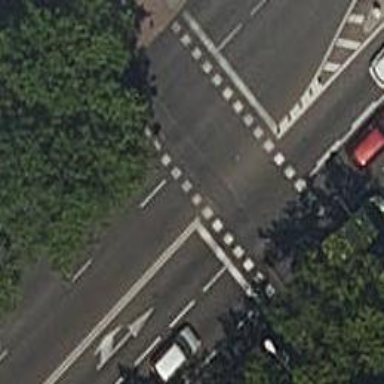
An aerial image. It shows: Crossing with traffic signals.